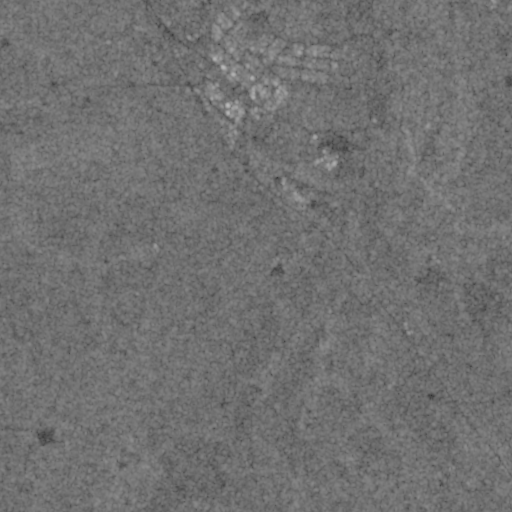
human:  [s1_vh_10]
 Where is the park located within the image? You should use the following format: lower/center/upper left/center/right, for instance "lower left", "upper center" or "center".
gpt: The park is located in the upper of the image.
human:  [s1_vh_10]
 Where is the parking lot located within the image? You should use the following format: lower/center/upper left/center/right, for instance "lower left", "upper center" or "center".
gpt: The parking lot is located in the upper right of the image.
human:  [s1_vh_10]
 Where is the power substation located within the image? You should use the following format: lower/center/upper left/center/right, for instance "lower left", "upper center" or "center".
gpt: The power substation is located in the upper right of the image.
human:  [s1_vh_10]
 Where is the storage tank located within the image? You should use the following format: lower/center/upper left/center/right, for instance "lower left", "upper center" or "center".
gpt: The storage tank is located in the center right of the image.
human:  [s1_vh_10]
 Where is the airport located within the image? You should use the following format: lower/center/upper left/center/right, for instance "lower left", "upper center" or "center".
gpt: There is no airport in the image.

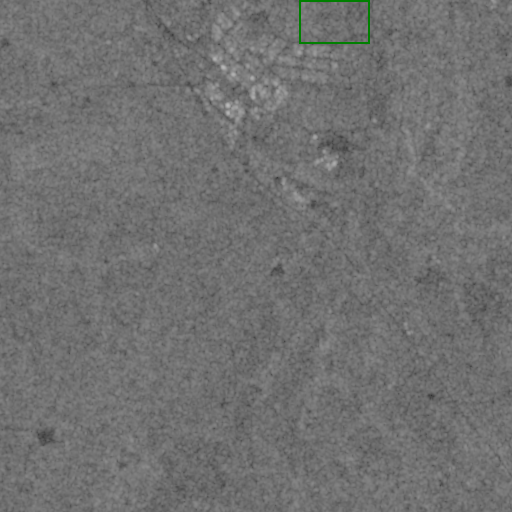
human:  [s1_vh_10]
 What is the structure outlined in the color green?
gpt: The structure outlined in green is a park.
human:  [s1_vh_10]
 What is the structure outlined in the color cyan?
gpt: There is no cyan outline.